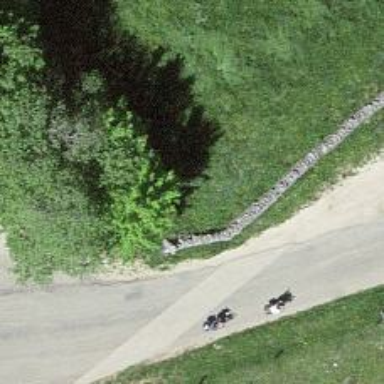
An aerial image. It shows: Dry stone wall barrier.